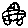
Label: car